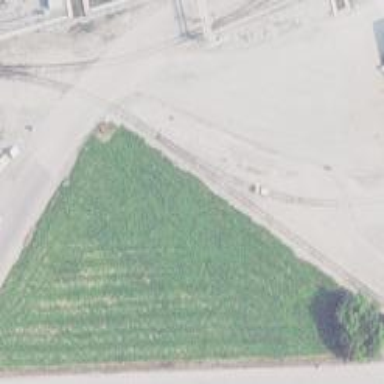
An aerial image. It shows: Railway yard used for servicing trains.